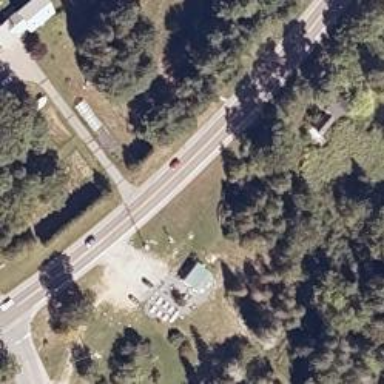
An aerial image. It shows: Asphalt road classified as trunk highway.